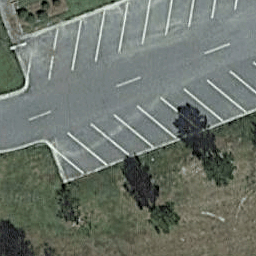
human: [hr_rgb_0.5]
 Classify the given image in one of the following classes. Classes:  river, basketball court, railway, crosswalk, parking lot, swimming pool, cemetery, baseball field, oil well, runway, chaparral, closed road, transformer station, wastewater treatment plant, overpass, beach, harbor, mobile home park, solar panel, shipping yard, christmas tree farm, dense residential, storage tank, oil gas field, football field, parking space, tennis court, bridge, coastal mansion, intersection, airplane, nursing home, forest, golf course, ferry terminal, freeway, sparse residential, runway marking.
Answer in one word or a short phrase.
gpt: parking space